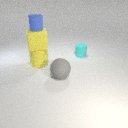
small cyan rubber cylinder behind large gray rubber sphere